Question: Count the number of objects in the diagram.
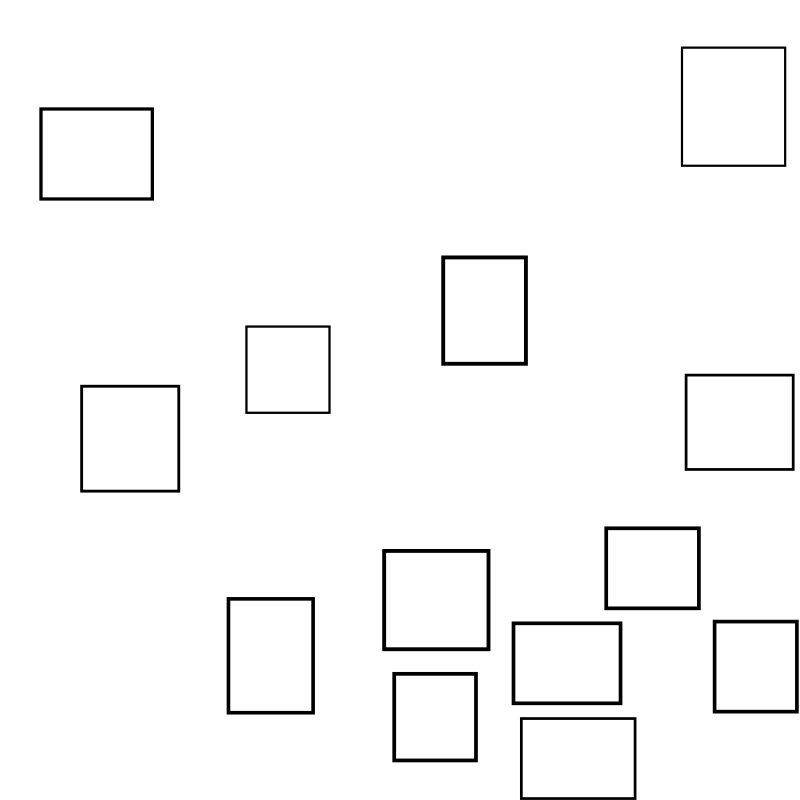
Answer: 13